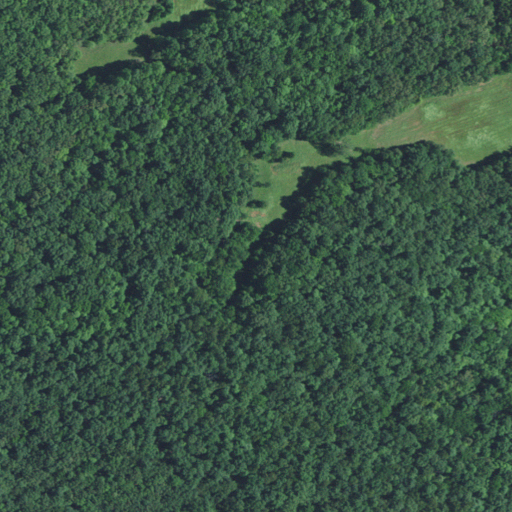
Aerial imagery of ridge(s) in Kentucky named Tucker Ridge containing deciduous forest, mixed forest, pasture, and open development